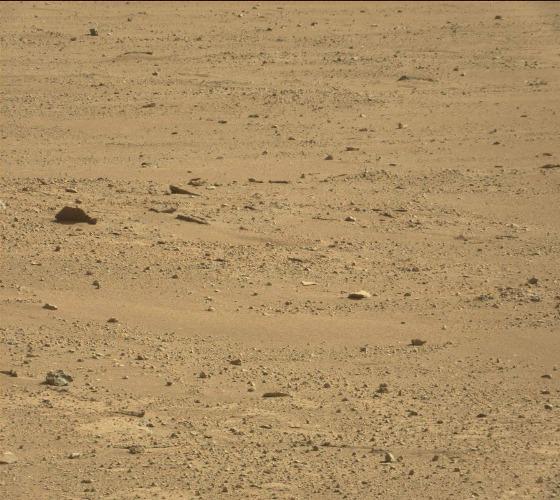
Terrain classes present: Gravel / Sand / Soil, Rock, Shadow